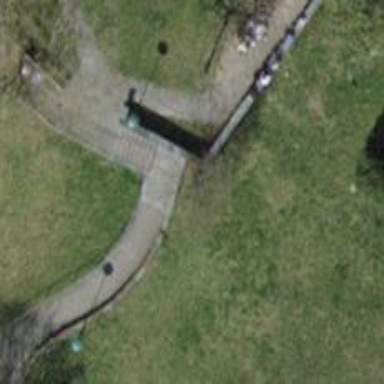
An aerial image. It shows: Set of steps on the road.